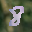
Label: 8